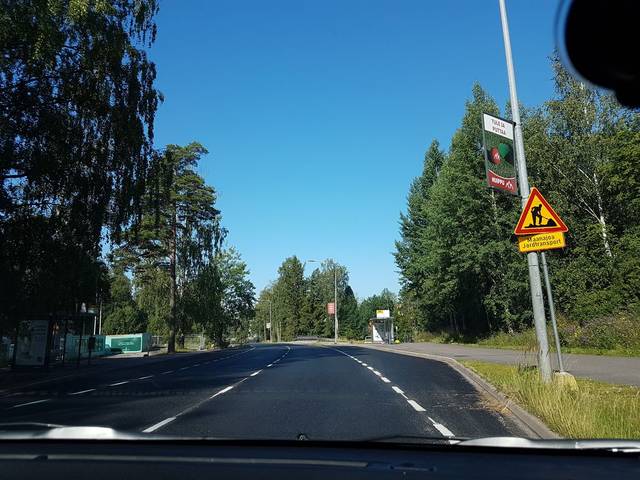
Region: Finland
Coordinates: 60.174, 24.787